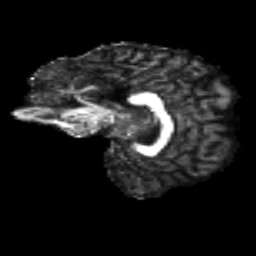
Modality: FA
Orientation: sagittal
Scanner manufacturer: siemens
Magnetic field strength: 3 T
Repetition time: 4.16 s
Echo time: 0.0806 s